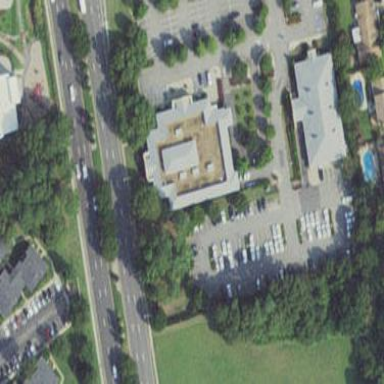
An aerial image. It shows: Library building.